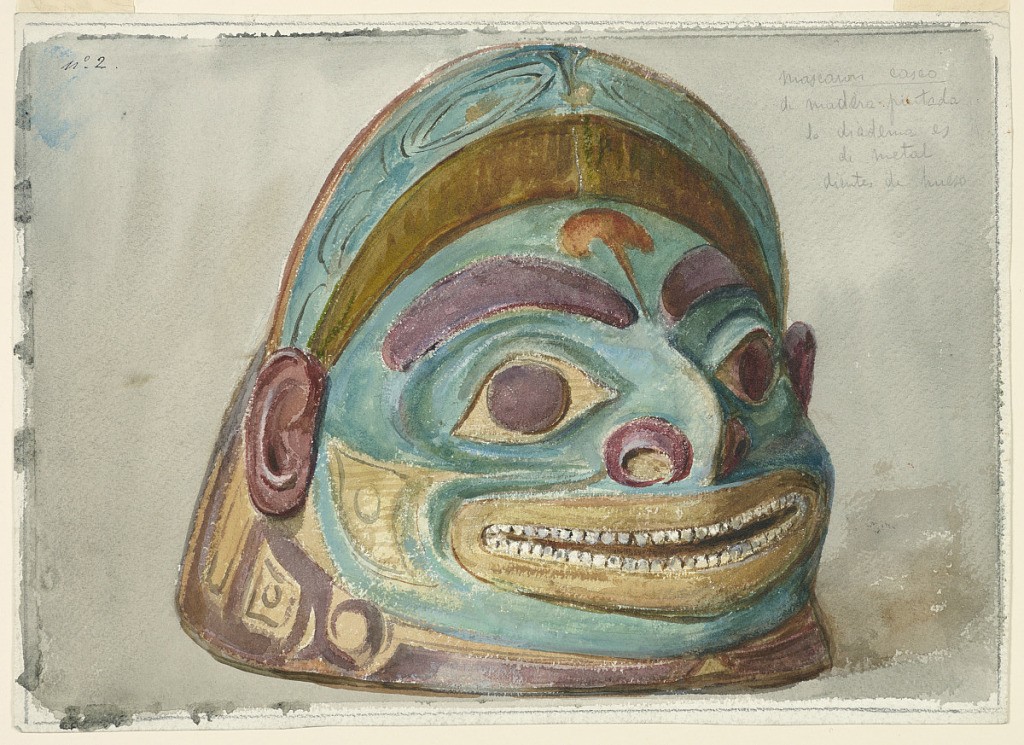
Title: Tlingit (Indigenous Alaskan) Mask
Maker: Raimundo de Madrazo, Spanish, 1841–1920
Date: late 19th century
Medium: Brush and watercolors, graphite on paper
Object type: Drawing
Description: Drawing of an Indigenous Alaskan mask, brought to Spain by  Alejandro Malaspina in 1791, and on view at the Museo de América, Madrid, inventory no. 13909.